Question:
In the user based Collaborative Filtering, the picture shows the formula of how to predict the rating of an item. And the NSa is the nearest neighbor set of user a. j is the item to be predicted. rij means the rating of item j by the user i in the NSa. So, my question is,what if the user i has never voted the item j? How to handle the rij? Thanks!
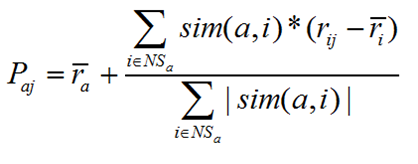
Answer: The sum is really over all the users in NSa that have also rated j. That's the usual answer, to restrict it this way too. You could also use some dummy value here when it doesn't exist, like using the average rating of user i instead. I don't recommend this as it slows things down without adding information.